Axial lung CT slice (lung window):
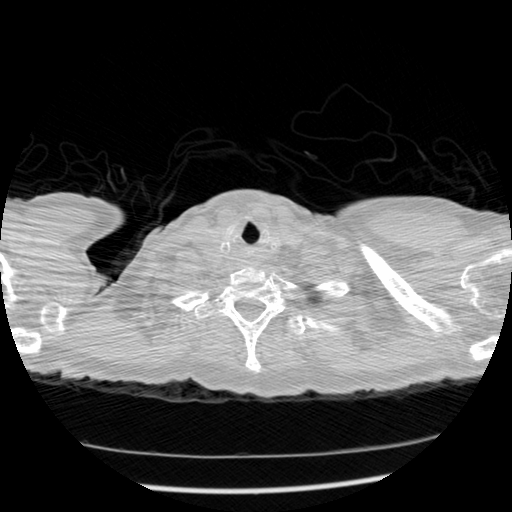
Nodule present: no